【题型】填空题　【知识点】平面几何　【难度】easy
中国古塔多为六角形或八角形. 已知某八角形塔的一个水平截面为正八边形 \(ABCDEFGH\)，如图所示，若 \(AB = 2\)，则 \(\overrightarrow{AC} \cdot \overrightarrow{AE} = \underline{\quad\quad\quad}\);

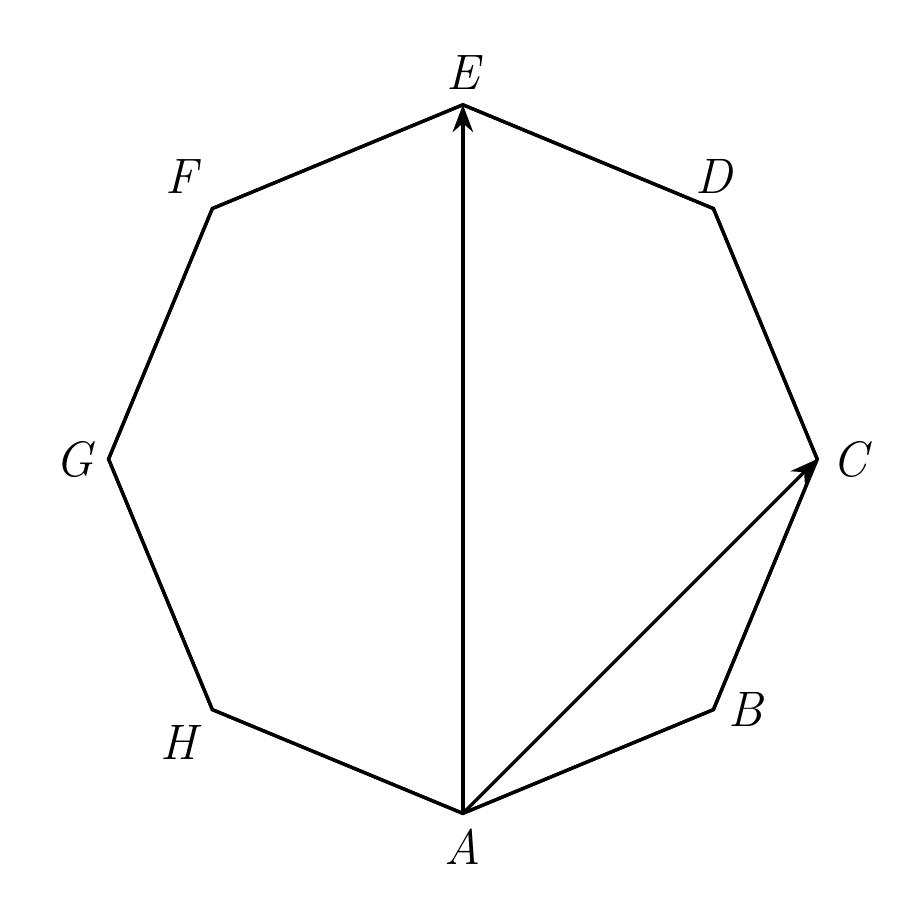
【解答】
【答案】\(8 + 4\sqrt{2}\)

【分析】连接 \(CE\)，由正八边形的性质与余弦定理求出 \(AC\)，再由对称性得到 \(AC\) 与 \(AE\) 的关系，从而根据向量的数量积的运算公式求得结果.

【详解】连接 \(CE\)，因为正八边形 \(ABCDEFGH\) 的每一个内角都是 \(135^\circ\)，且 \(AB = BC = 2\)，

所以 \(AC^2 = AB^2 + BC^2 - 2AB \cdot BC \cdot \cos135^\circ = 8 + 4\sqrt{2}\).

由正八边形的对称性知 \(AC \perp CE\)，且 \(\angle CAE = 45^\circ\)，所以 \(AE = \sqrt{2}AC\)，

则 \(\overrightarrow{AC} \cdot \overrightarrow{AE} = |\overrightarrow{AC}| \cdot |\overrightarrow{AE}| \cos45^\circ = \sqrt{2}|\overrightarrow{AC}|^2 \times \frac{\sqrt{2}}{2} = 8 + 4\sqrt{2}\).

故答案为: \(8 + 4\sqrt{2}\).

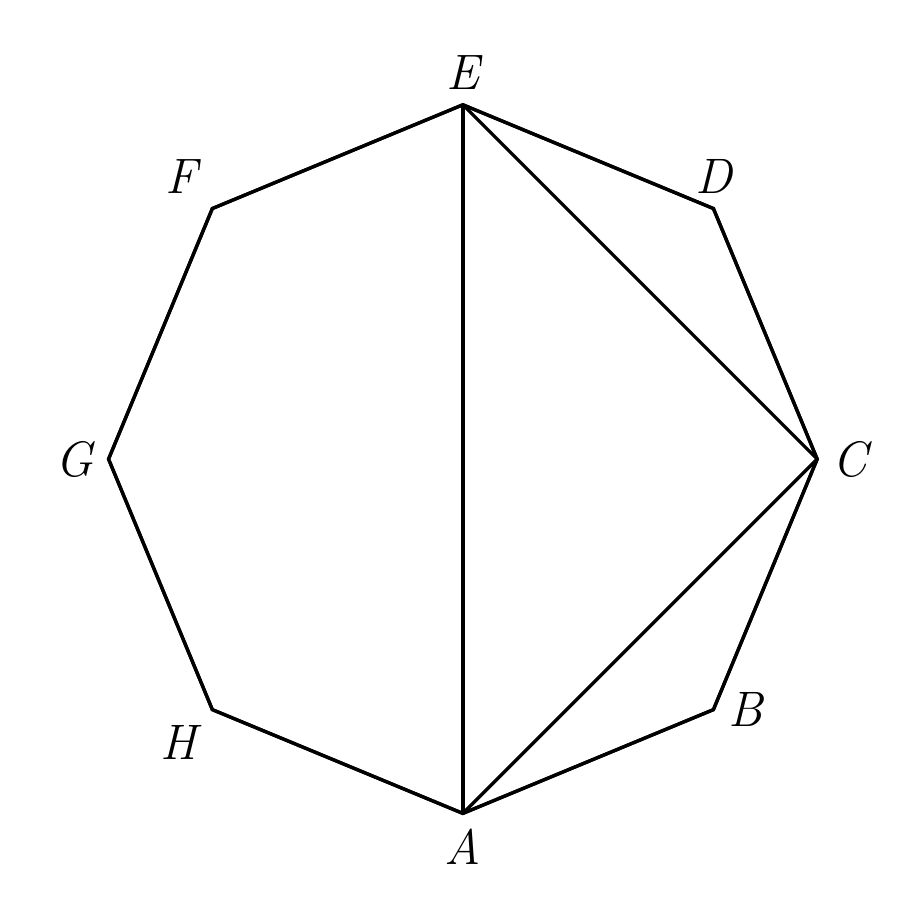